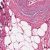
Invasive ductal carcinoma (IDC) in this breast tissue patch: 0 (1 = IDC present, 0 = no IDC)